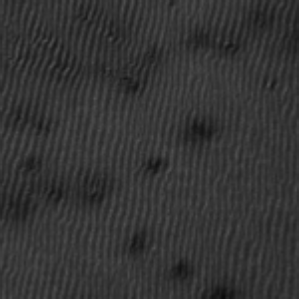
Label: frost